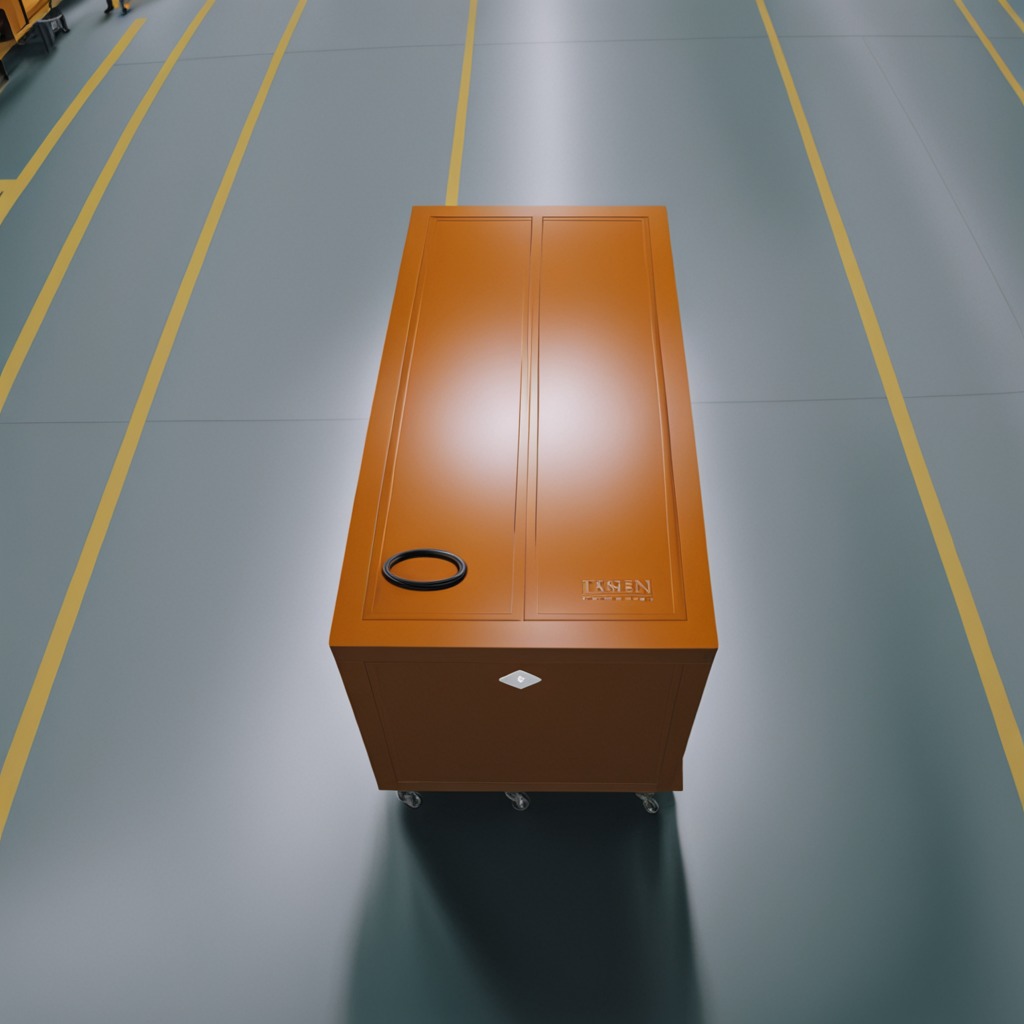
A rubber O-ring is lying on the toolbox surface in the airplane hangar workshop.